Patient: sex M, age 40
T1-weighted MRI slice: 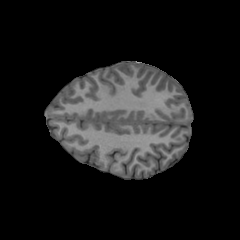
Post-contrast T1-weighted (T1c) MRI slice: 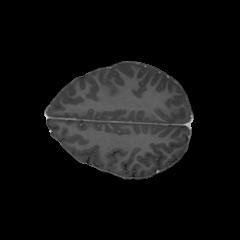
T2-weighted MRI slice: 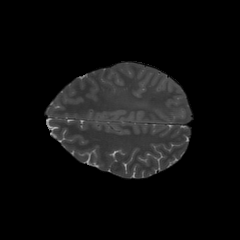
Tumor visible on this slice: no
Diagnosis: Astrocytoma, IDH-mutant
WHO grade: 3